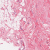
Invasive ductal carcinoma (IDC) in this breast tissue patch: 0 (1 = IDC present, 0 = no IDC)